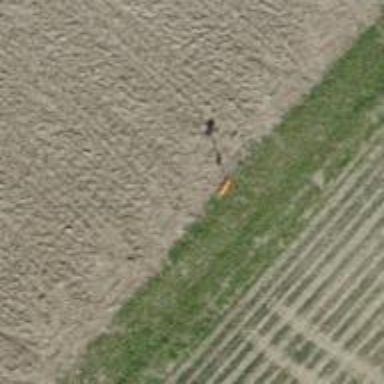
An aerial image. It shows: Pole with aerial marker and roof cover.